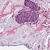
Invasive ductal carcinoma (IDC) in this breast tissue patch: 1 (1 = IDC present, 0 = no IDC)